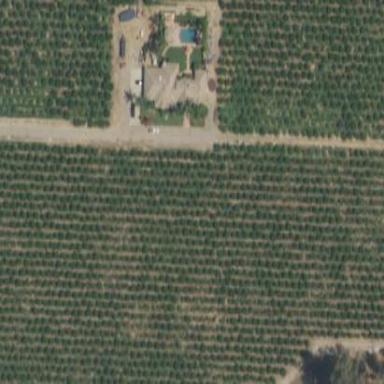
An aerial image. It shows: Orchard filled with pomegranate trees.